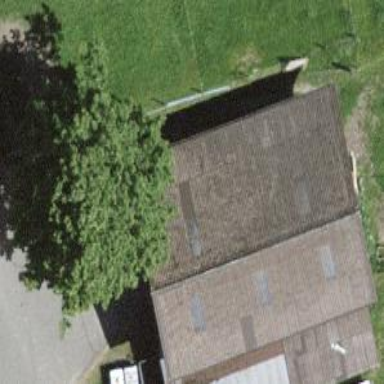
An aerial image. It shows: Rural barn.